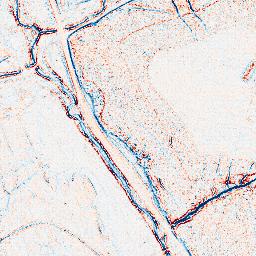
Category: edge_preserving
Decomposition family: anisotropic_diffusion
Decomposition parameters: iterations: 5
kappa: 10
gamma: 0.05
Upsampling method: bilinear
Upsampling parameters: scale: 4
Upsampling scale: 4